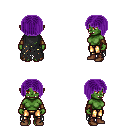
a pixel art fantasy rpg character, female body template, orc, green skin, black tattered cape, gold greaves, purple pageboy hairstyle, leather bracers, brown shoes, four views (front, back, left, right), 2x2 character sprite sheet, small pixel art, hard edges, no anti-aliasing